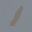
Label: 1